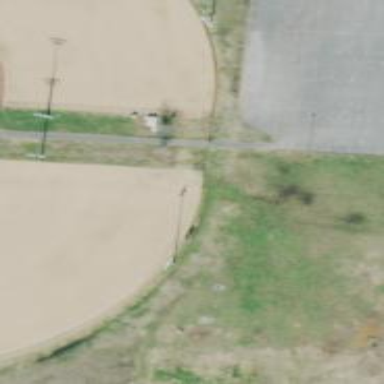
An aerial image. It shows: Grassy athletics pitch for leisure land.